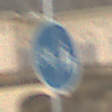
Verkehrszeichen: GetrennterRadUndGehwegRadwegLinks
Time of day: MorningAfternoon
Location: Outdoor (Suburban)
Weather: Overcast
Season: NotSpecified
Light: Natural